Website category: movie
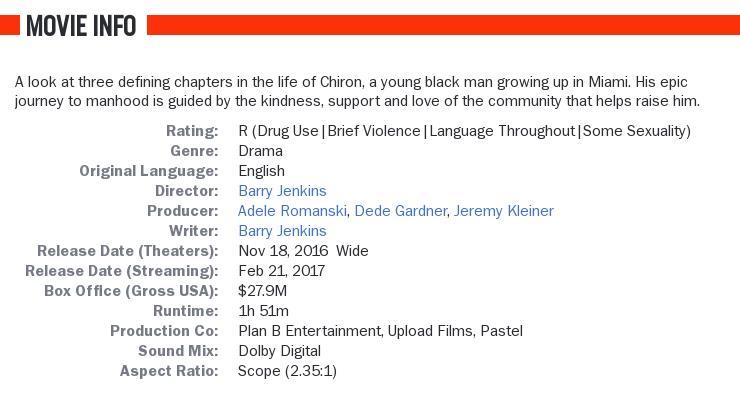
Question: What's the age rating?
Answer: R (Drug Use|Brief Violence|Language Throughout|Some Sexuality)

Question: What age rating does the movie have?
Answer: R (Drug Use|Brief Violence|Language Throughout|Some Sexuality)

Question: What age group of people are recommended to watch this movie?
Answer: R (Drug Use|Brief Violence|Language Throughout|Some Sexuality)

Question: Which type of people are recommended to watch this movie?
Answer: R (Drug Use|Brief Violence|Language Throughout|Some Sexuality)

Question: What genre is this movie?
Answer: drama

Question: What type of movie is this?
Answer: drama

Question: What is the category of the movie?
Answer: drama

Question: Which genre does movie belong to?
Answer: drama

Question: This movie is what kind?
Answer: drama

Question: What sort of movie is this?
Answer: drama

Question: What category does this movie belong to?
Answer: drama

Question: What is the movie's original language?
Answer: English

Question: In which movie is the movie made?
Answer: English

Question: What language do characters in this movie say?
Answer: English

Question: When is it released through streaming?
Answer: Feb 21, 2017

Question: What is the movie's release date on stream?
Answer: Feb 21, 2017

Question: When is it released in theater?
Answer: Nov 18, 2016 wide

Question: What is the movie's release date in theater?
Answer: Nov 18, 2016 wide

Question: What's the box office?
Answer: $27.9M

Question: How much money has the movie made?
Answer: $27.9M

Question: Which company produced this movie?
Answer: Plan B Entertainment, Upload Films, Pastel

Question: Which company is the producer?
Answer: Plan B Entertainment, Upload Films, Pastel

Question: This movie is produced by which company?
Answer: Plan B Entertainment, Upload Films, Pastel

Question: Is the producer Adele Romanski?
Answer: yes

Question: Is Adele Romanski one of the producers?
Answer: yes

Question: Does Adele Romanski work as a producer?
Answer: yes

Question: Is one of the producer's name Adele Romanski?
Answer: yes

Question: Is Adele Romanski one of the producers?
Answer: yes

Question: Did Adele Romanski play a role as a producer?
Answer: yes

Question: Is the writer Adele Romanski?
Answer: no

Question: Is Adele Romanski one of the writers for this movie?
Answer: no

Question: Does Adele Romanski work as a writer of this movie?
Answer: no

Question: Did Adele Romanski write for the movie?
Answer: no

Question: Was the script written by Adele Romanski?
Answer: no

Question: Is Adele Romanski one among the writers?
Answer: no

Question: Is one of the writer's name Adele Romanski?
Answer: no

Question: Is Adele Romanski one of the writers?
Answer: no

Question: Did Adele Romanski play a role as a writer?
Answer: no

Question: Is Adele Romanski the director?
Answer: no

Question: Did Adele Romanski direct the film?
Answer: no

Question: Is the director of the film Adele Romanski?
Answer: no

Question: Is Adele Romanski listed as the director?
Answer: no

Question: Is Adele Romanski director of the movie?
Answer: no

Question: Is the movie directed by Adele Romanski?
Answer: no

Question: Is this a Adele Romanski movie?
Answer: no

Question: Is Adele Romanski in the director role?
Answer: no

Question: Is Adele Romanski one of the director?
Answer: no

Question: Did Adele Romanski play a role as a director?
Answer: no

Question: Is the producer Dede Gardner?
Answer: yes

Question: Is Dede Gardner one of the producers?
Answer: yes

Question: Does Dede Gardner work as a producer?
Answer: yes

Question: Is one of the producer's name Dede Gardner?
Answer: yes

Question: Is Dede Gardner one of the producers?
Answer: yes

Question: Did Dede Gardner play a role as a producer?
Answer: yes

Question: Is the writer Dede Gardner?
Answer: no

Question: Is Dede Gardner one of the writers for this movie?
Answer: no

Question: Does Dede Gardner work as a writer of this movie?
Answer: no

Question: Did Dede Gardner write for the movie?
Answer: no

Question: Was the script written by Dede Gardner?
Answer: no

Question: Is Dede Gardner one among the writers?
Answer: no

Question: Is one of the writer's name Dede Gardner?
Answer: no

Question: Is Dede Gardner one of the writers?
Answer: no

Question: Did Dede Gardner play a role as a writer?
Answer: no

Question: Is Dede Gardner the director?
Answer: no